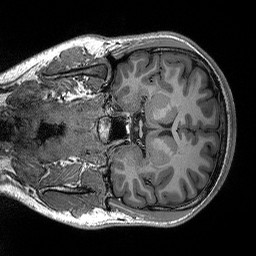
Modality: T1w
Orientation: coronal
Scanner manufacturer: siemens
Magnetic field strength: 3 T
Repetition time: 2.3 s
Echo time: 0.00298 s